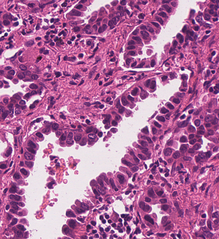
Tumor epithelial tissue: yes
Tumor-associated stroma tissue: yes
Normal tissue: no